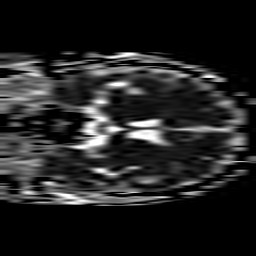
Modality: ADC
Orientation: coronal
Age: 63
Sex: male
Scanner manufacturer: philips
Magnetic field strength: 3 T
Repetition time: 3.08 s
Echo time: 0.076 s